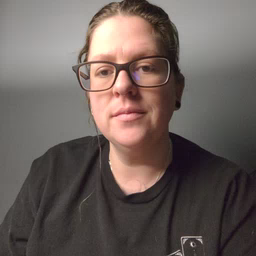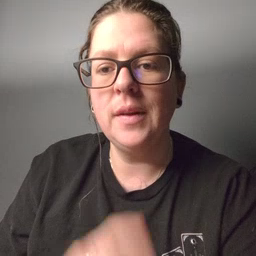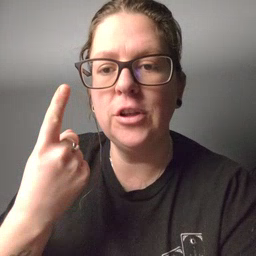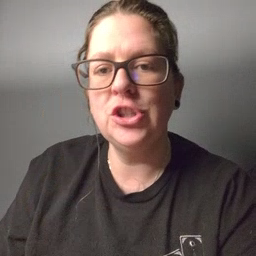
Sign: first